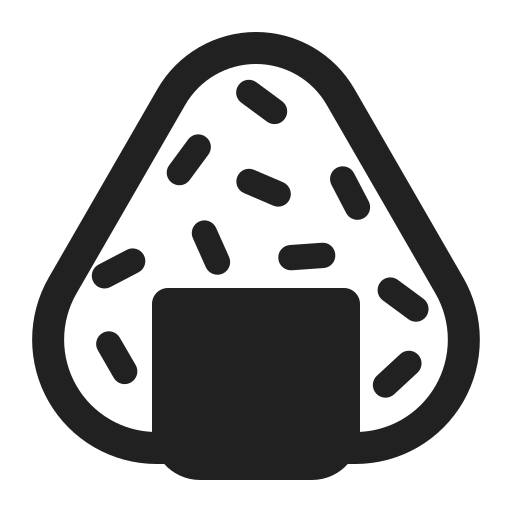
rice ball high contrast